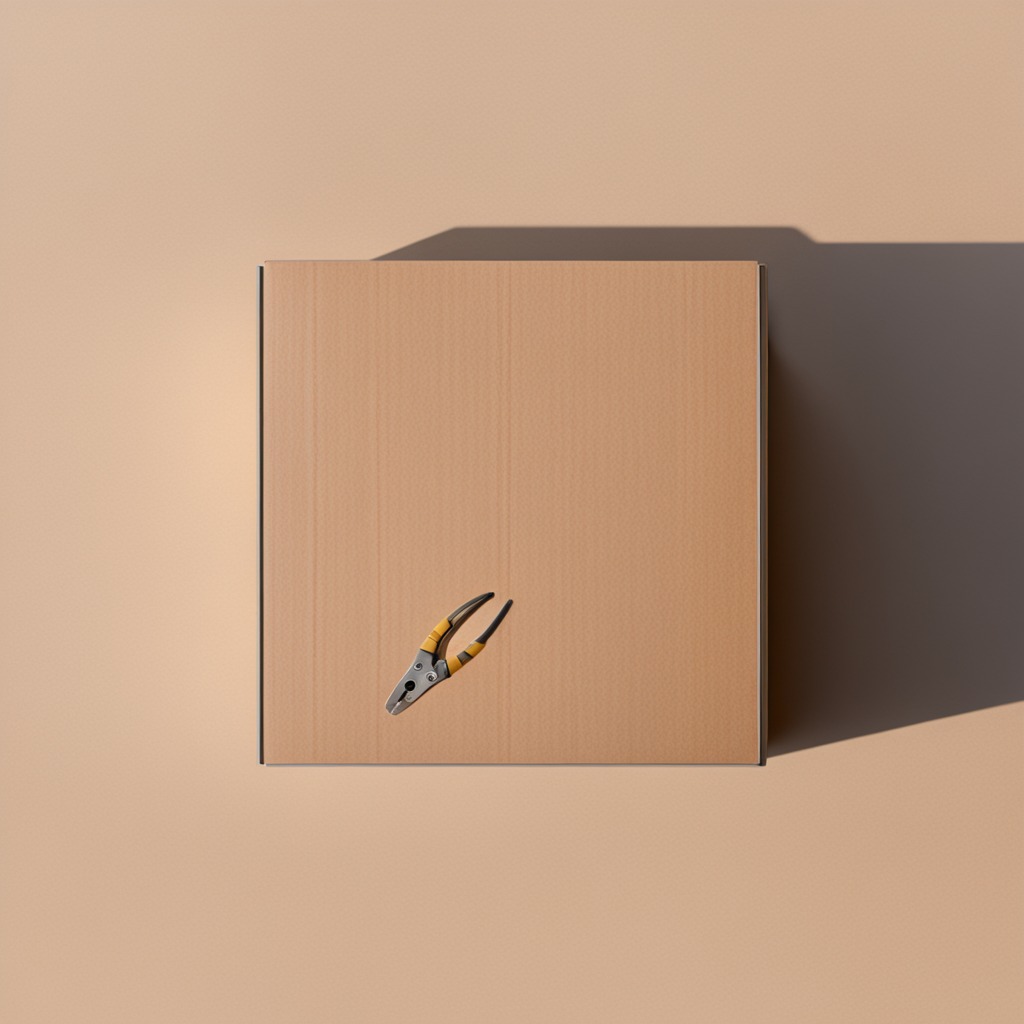
A plier is lying on a clean dry cardboard box surface in an outdoor workshop during daytime bright natural light soft shadows slightly creased but